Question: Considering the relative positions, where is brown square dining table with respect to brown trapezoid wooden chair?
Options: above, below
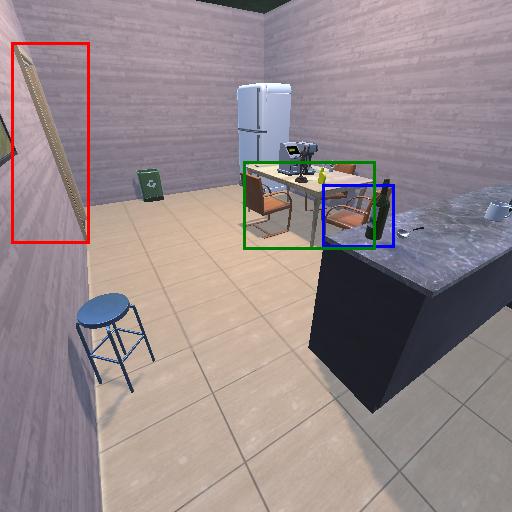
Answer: above